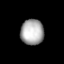
Tissue: lung
Cell type: Endothelial cells
Senescence score: 0.5772
Nuclear area (px): 578
Mean DAPI intensity: 170.452